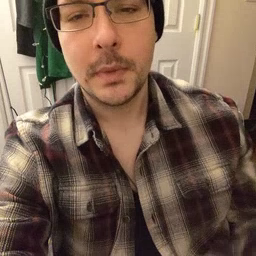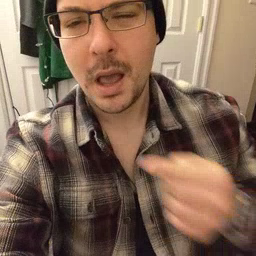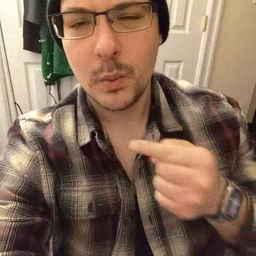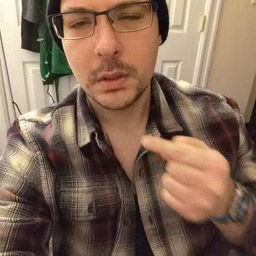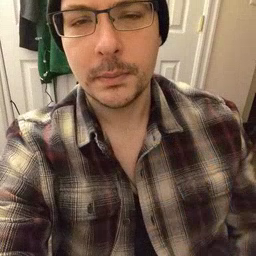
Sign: owie